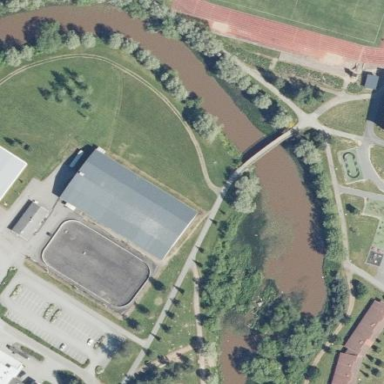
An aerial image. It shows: Sports centre featuring ice hockey facility inside sports hall.